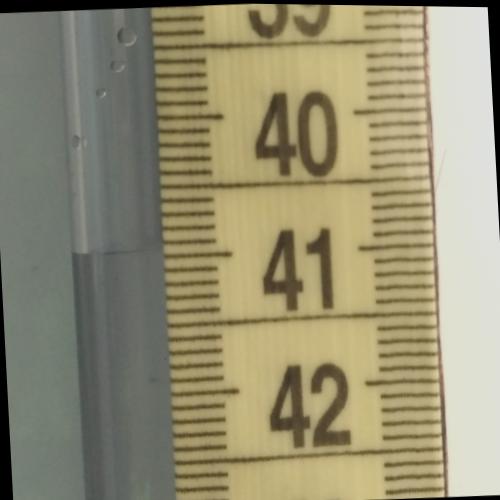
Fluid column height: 40.9 cm